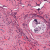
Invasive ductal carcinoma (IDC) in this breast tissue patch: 0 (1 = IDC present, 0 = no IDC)